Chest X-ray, PA view. Patient: 41 years old, sex F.
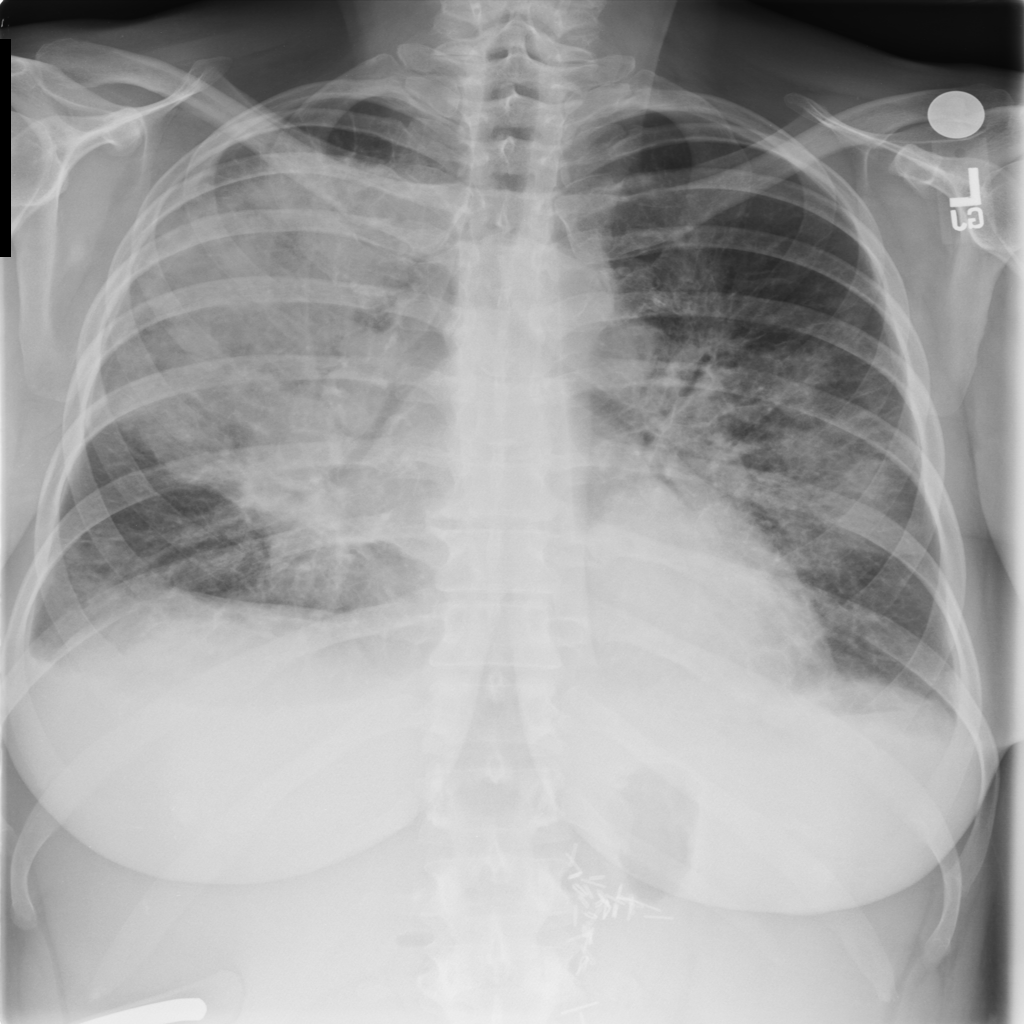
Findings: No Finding